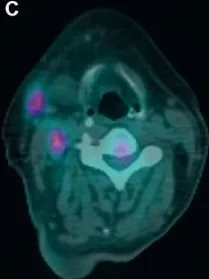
PET/CT scan. (B and C) Lymph node metastases over right neck.
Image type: radiology (pet)